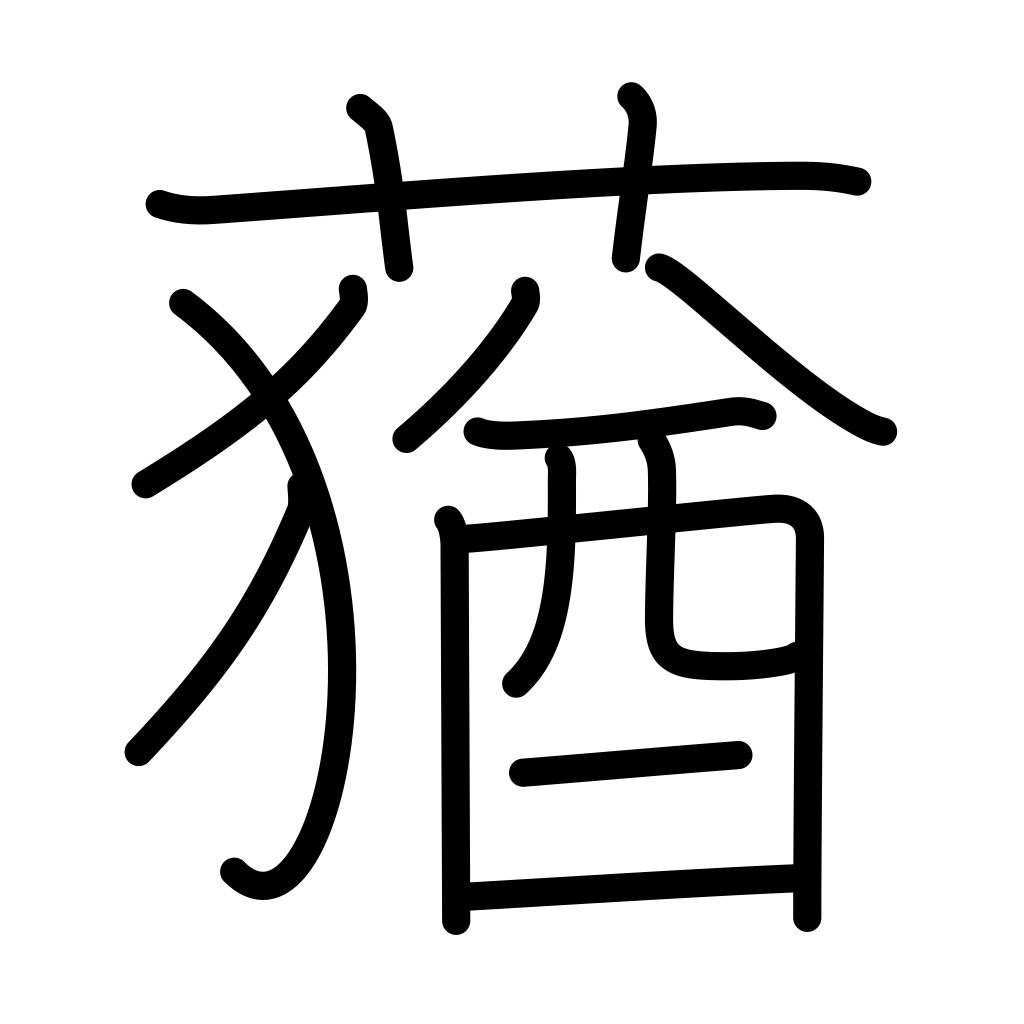
Meaning: foul-smelling grass